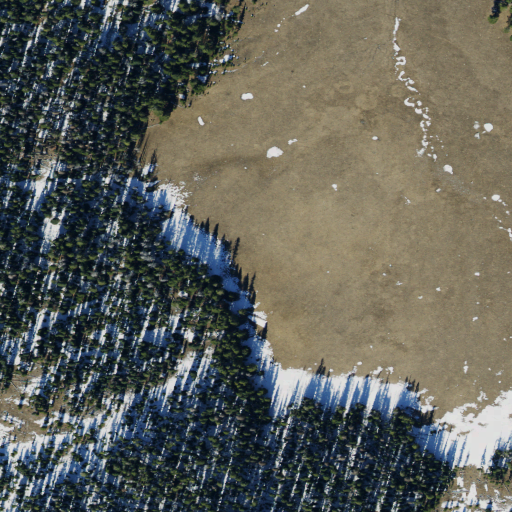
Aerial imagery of plain(s) in Utah named South Side Park containing woody wetlands, evergreen forest, shrub, and herbaceous wetlands